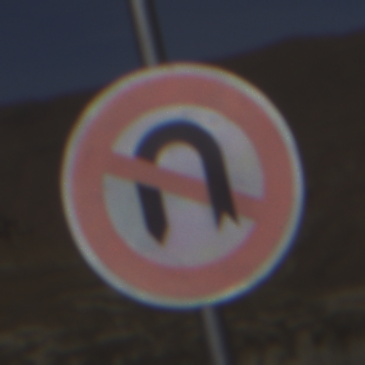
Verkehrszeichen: VerbotWenden
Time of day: Midday
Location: Outdoor (Nature)
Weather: Clear
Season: NotSpecified
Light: Natural